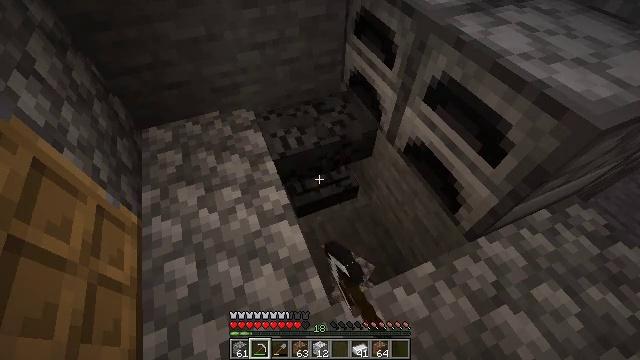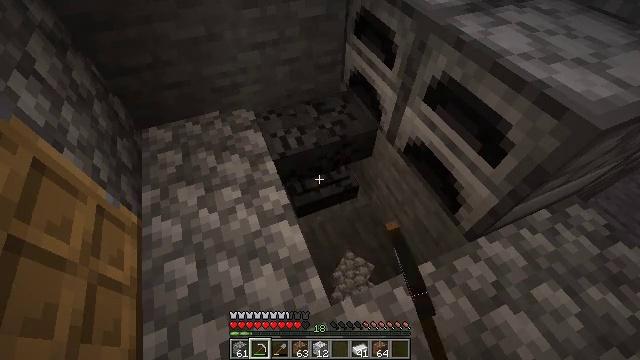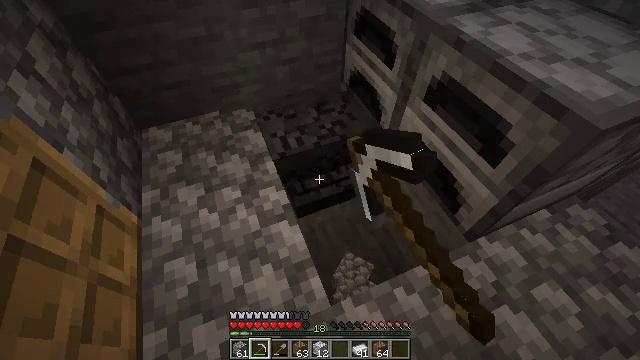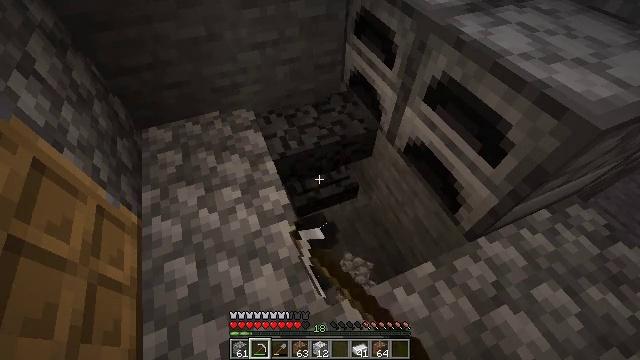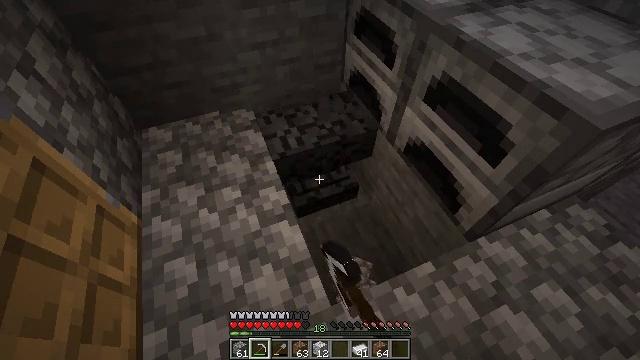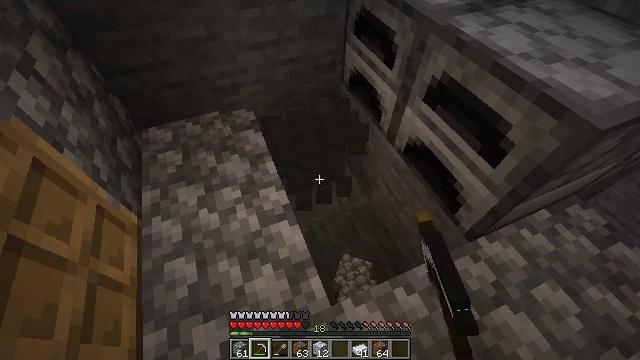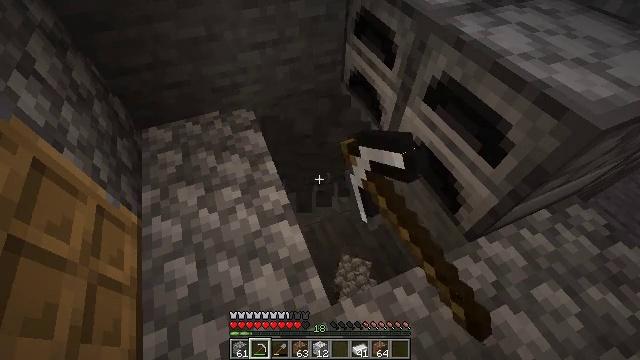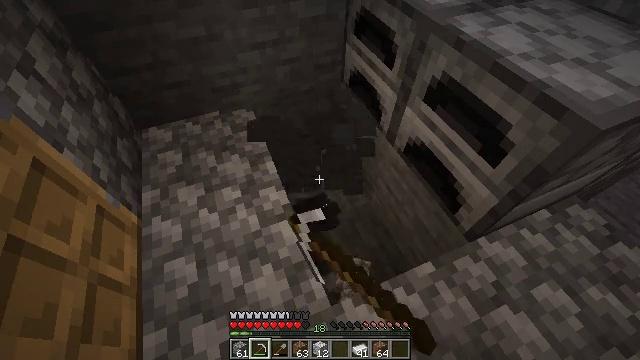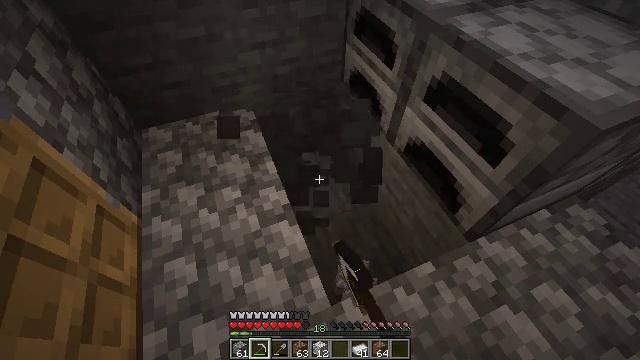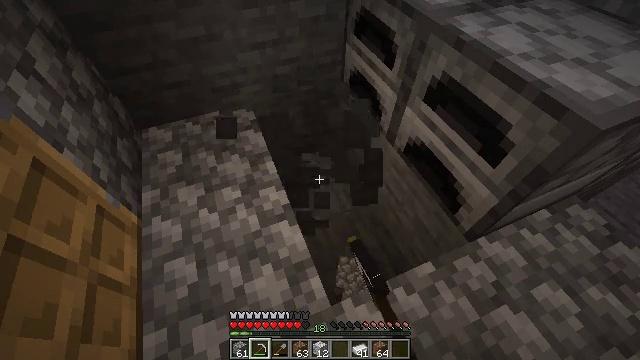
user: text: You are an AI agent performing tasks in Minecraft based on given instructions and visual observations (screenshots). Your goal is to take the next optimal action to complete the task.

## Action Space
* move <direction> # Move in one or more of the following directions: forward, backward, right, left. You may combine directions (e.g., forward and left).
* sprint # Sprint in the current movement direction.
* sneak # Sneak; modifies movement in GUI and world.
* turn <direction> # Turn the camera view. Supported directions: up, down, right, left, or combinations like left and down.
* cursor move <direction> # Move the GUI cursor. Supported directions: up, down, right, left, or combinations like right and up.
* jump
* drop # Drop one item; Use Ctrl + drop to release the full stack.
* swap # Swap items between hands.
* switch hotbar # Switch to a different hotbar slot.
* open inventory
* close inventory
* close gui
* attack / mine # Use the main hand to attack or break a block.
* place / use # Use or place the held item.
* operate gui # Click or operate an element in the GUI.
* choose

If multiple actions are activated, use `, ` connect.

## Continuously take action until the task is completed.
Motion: motion action
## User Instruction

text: Attack the anvil to pick it up.
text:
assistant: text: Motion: attack / mine
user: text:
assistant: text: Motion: attack / mine
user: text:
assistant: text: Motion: attack / mine
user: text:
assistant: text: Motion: attack / mine
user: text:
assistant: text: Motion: attack / mine
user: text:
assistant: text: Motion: attack / mine
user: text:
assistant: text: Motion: attack / mine
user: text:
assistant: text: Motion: attack / mine
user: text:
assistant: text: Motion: attack / mine
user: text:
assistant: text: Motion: attack / mine